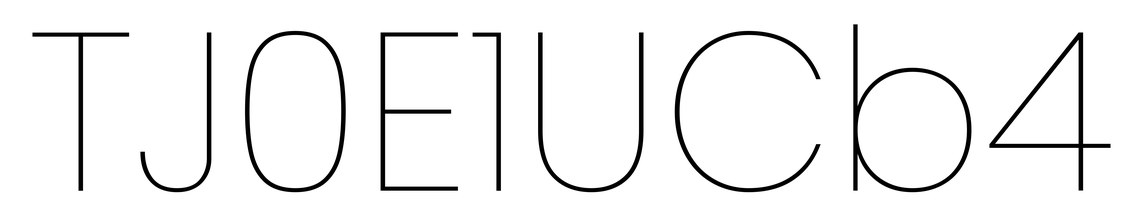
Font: Poppins-Thin